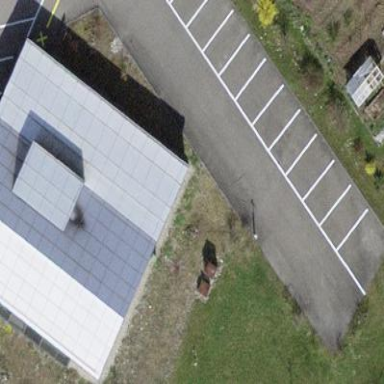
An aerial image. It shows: Community centre building.